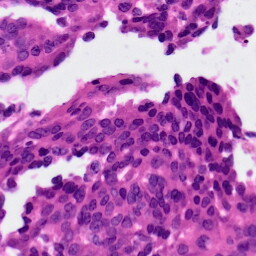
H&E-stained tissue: Ovarian